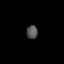
Tissue: lung
Cell type: Endothelial cells
Senescence score: 0.5947
Nuclear area (px): 145
Mean DAPI intensity: 83.959